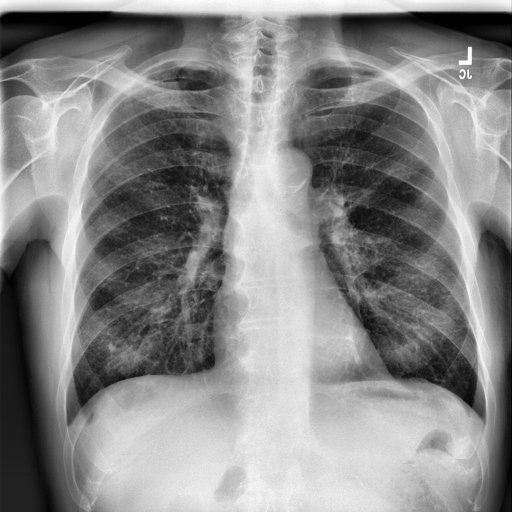
Finding: NORMAL